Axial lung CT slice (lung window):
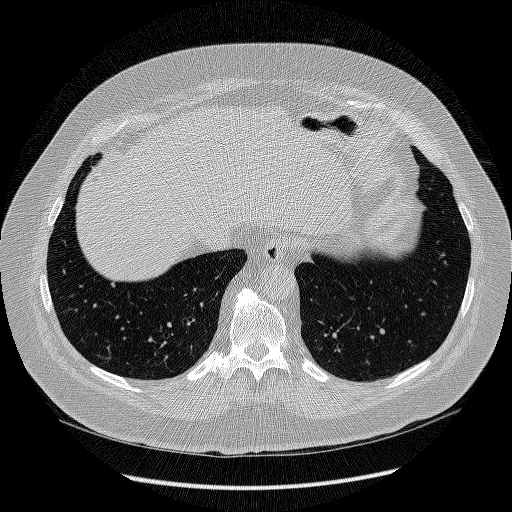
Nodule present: no